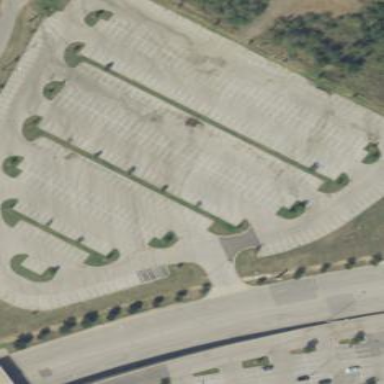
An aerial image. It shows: Parking area with surface.